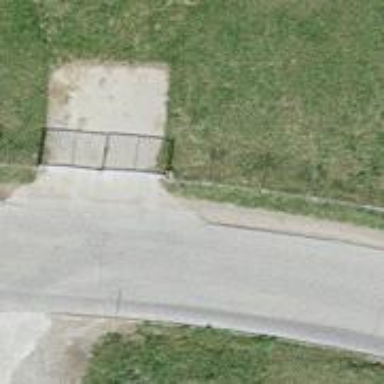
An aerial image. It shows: Fence.